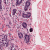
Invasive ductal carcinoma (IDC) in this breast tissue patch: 0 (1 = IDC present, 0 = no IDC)